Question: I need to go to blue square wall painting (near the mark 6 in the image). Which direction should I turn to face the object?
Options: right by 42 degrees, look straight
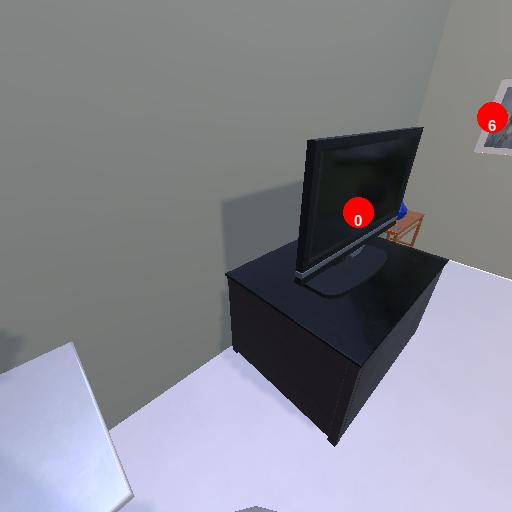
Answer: right by 42 degrees